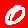
Digit: 0